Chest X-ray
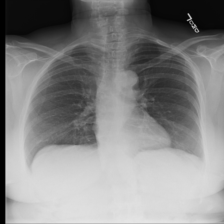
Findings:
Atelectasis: negative
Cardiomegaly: negative
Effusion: negative
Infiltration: negative
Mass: negative
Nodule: negative
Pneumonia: negative
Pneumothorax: negative
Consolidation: negative
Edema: negative
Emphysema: negative
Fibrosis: negative
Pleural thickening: negative
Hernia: negative